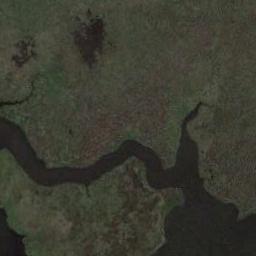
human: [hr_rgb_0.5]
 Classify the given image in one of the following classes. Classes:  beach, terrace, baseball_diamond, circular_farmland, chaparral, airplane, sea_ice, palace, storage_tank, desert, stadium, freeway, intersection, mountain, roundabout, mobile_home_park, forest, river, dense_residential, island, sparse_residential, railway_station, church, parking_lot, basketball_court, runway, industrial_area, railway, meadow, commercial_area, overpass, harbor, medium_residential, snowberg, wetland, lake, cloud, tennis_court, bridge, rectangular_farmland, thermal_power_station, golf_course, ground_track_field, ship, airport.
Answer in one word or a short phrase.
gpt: wetland